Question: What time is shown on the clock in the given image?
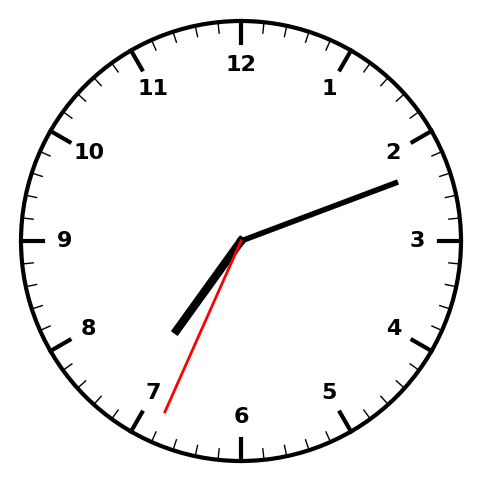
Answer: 07:11:34